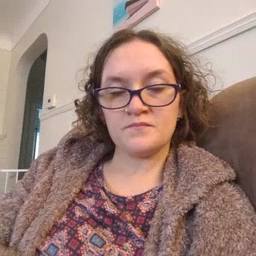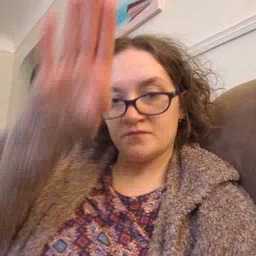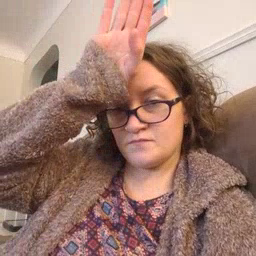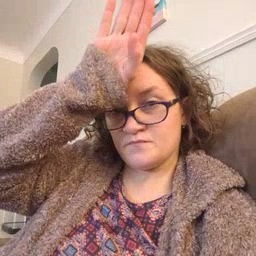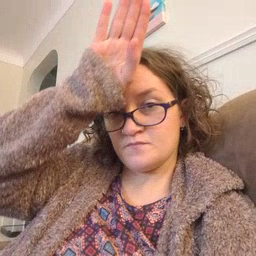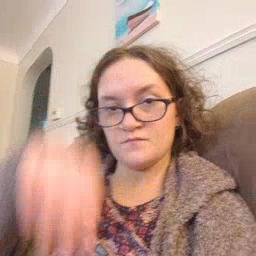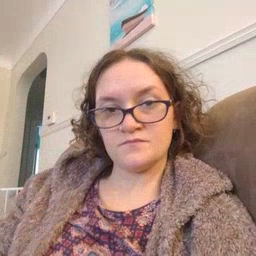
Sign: fireman